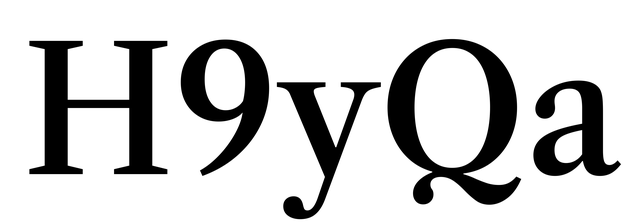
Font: LibreCaslonText_Medium